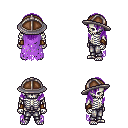
a pixel art fantasy rpg character, male body template, skeleton, maroon tattered cape, metal pants, purple long hairstyle, chain helm, cloth bracers, four views (front, back, left, right), 2x2 character sprite sheet, small pixel art, hard edges, no anti-aliasing